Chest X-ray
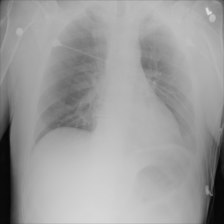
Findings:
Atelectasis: negative
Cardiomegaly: negative
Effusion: negative
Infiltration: negative
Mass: negative
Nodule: negative
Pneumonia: negative
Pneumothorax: negative
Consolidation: negative
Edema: negative
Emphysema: negative
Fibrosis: negative
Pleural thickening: negative
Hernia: negative